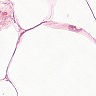
Metastatic tissue present: no